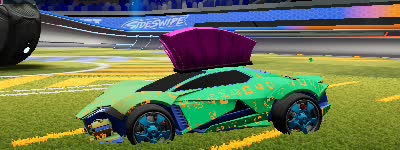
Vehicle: werewolf